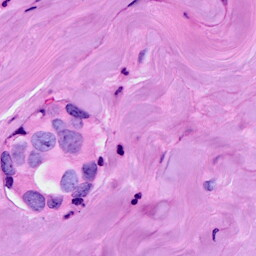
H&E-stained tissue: Breast